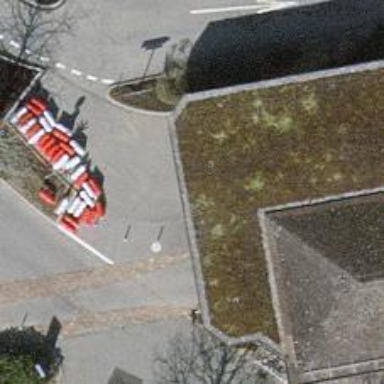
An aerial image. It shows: Parking entrance.